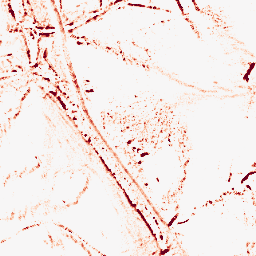
Category: morphological
Decomposition family: morphological_diamond
Decomposition parameters: operation: opening
radius: 3
Upsampling method: sinc_blackman
Upsampling parameters: scale: 8
kernel_size: 16
Upsampling scale: 8